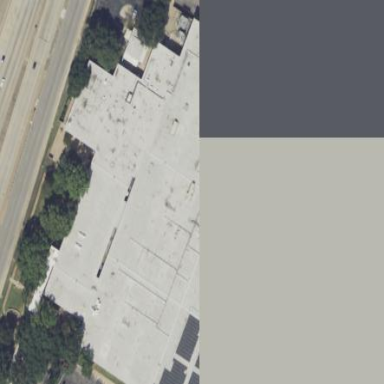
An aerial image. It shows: Public building.